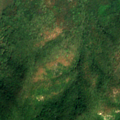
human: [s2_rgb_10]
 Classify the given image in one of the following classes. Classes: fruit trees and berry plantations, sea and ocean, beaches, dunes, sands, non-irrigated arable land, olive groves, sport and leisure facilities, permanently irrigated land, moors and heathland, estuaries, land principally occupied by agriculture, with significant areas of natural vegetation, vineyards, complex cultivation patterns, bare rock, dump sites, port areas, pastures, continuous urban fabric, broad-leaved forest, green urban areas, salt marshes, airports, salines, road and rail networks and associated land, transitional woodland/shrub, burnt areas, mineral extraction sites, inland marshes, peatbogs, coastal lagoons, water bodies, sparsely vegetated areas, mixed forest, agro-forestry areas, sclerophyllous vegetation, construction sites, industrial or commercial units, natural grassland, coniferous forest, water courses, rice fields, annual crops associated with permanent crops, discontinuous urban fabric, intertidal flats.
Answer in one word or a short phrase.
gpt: broad-leaved forest, transitional woodland/shrub